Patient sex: M
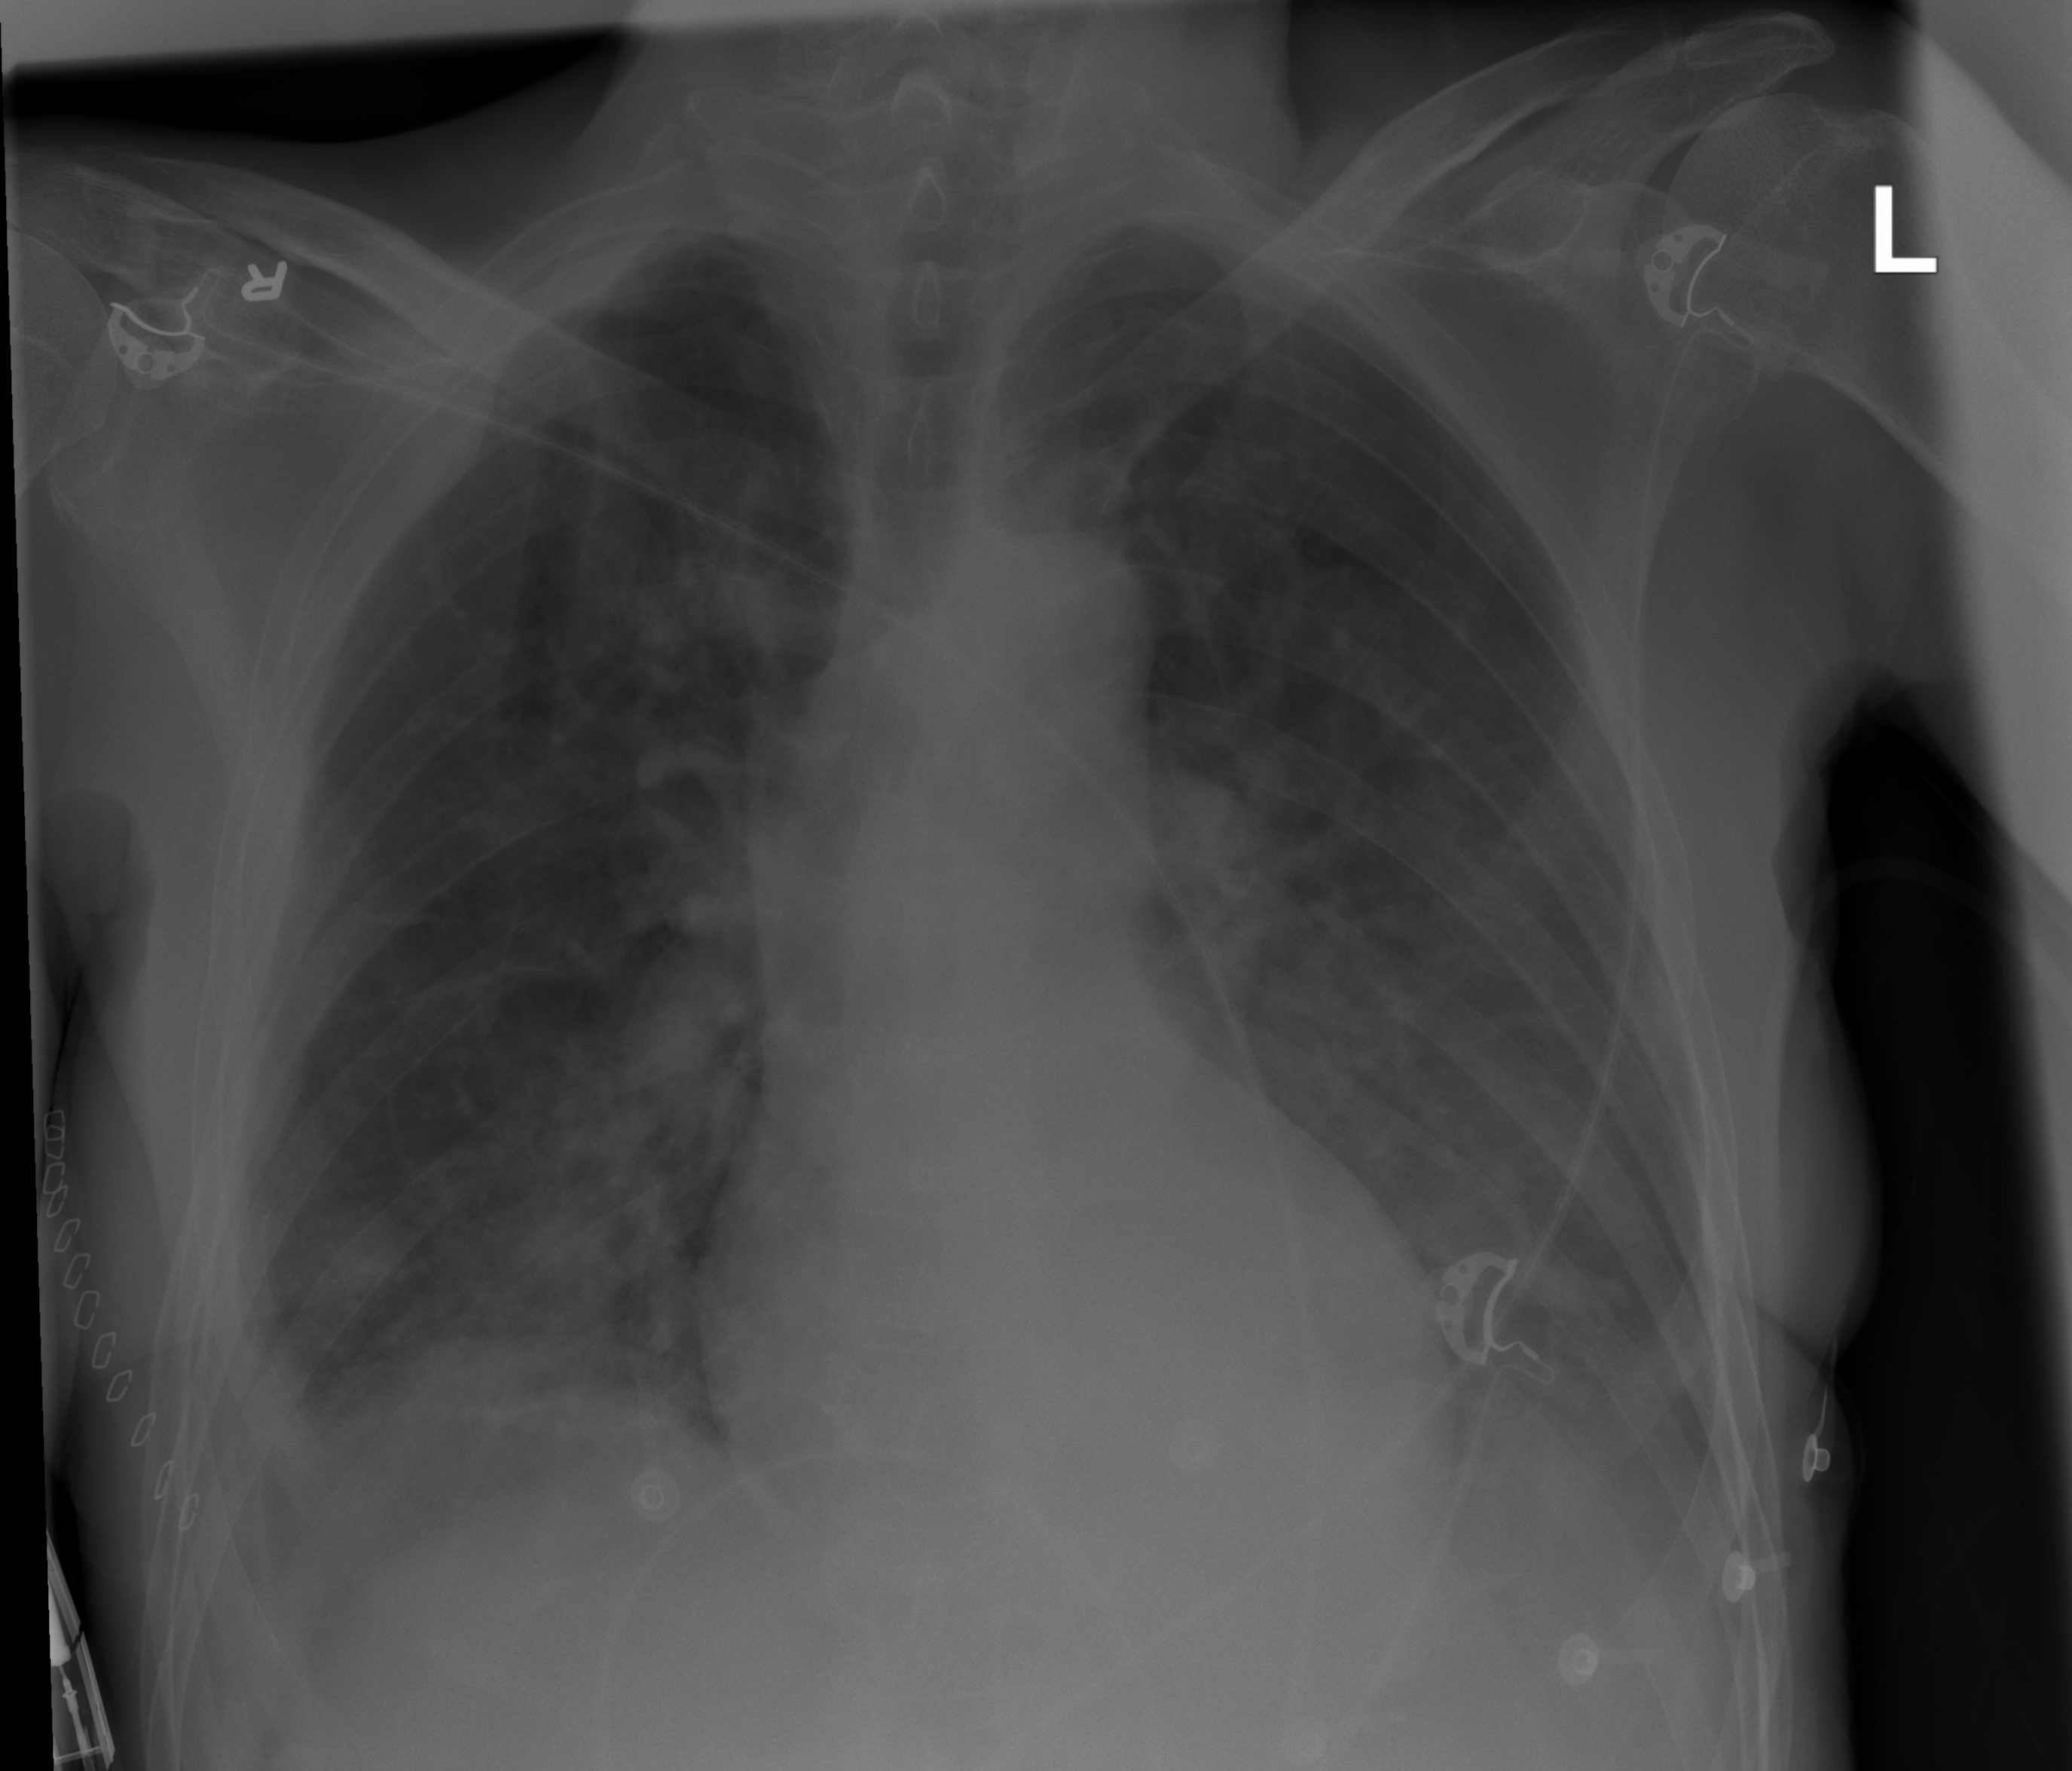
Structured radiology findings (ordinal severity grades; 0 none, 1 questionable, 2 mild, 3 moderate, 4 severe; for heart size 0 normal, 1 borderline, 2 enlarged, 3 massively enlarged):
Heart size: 0
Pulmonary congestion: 2
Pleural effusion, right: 2
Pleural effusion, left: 3
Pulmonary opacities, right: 2
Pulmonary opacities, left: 2
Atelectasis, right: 2
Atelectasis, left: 3